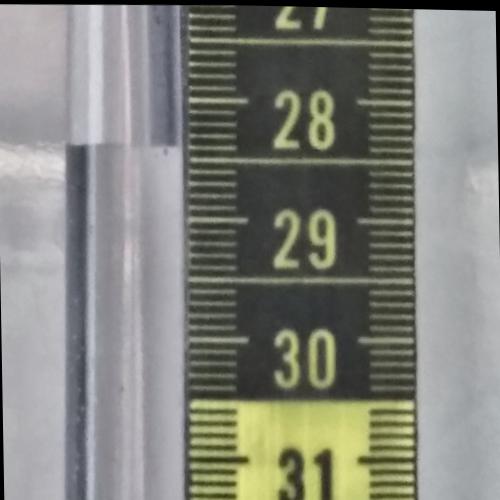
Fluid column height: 28.4 cm